Question: I want to have a 'downloadButton' on my 'shiny Dashboard' that download a .pdf that I have in the folder which explain how to use the dashboard.
So far I have successfully added a 'Home Button' and a 'GitHub' link (window.open) but I can't find a way to implement 'downloadButton'.
So far here is my code:
header.R:
'''
header <- dashboardHeader(title = "Support Vector Machine - Credit Fraud",
titleWidth = 400,
tags$li(a(onclick = "onclick =window.open('https://github.com/xxx/xxx')",
href = NULL,
icon("github"),
title = "GitHub",
style = "cursor: pointer;"),
class = "dropdown"),
tags$li(a(onclick = "openTab('foa')",
href = NULL,
icon("home"),
title = "Homepage",
style = "cursor: pointer;"),
class = "dropdown",
tags$script(HTML("
var openTab = function(tabName){
$('a', $('.sidebar')).each(function() {
if(this.getAttribute('data-value') == tabName) {
this.click()
};
});
}")))
)
'''
server.R :
'''
server <- function(input, output, session) {
observeEvent(input$home, {
updateTabItems(session, "sidebar", "foa")
})
}
'''
The result is:

I just want to add a 'downloadButton' next to the 'GitHub' icon where it is written "How to use this Dashboard" and when you click on it, it downloads a .md or .pdf that I have on my folder.
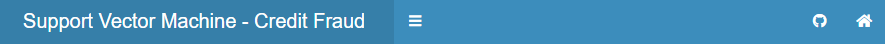
Answer: You could do this by adding another 'tag' for download button (say your pdf file is saved under subfolder called 'img' under the folder 'www').
'''
tags$li(a(id = "download", class = "fa fa-download",
href = "/img/how_to.pdf", download = "how_to.pdf"), class = "dropdown")
'''
So appending to your existing header code:
'''
header <- dashboardHeader(title = "Support Vector Machine - Credit Fraud",
titleWidth = 400,
tags$li(a(onclick = "onclick =window.open('https://github.com/xxx/xxx')",
href = NULL,
icon("github"),
title = "GitHub",
style = "cursor: pointer;"),
class = "dropdown"),
tags$li(a(onclick = "openTab('foa')",
href = NULL,
icon("home"),
title = "Homepage",
style = "cursor: pointer;"),
class = "dropdown",
tags$script(HTML("
var openTab = function(tabName){
$('a', $('.sidebar')).each(function() {
if(this.getAttribute('data-value') == tabName) {
this.click()
};
});
}"))),
## DOWNLOAD
tags$li(a(id = "download", class = "fa fa-download",
href = "/img/how_to.pdf", download = "how_to.pdf"),
class = "dropdown")
)
'''
<URL>